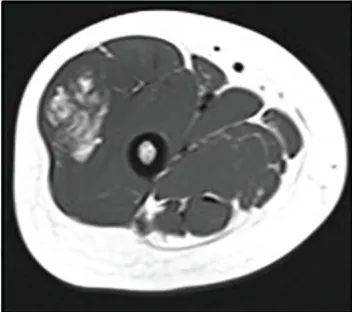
Radiological findings. MRI revealed a relatively well-defined tumor in the right vastus lateralis muscle, with heterogeneous high intensity on T1- [, axial view.
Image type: radiology (mri)